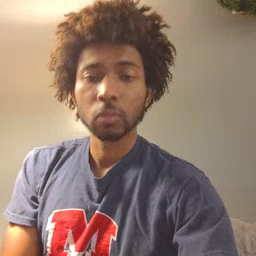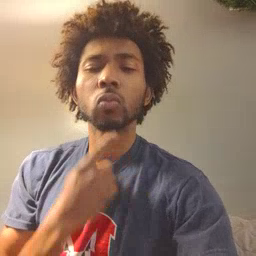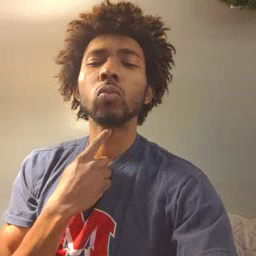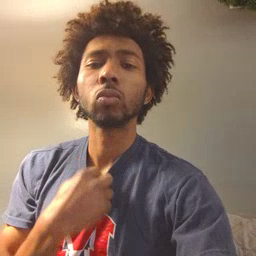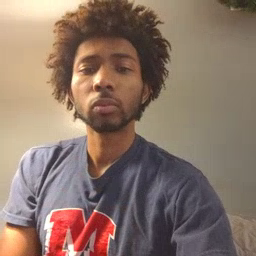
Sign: thirsty